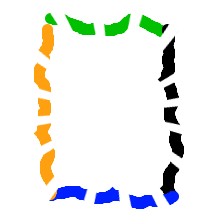
Shape: rectangle